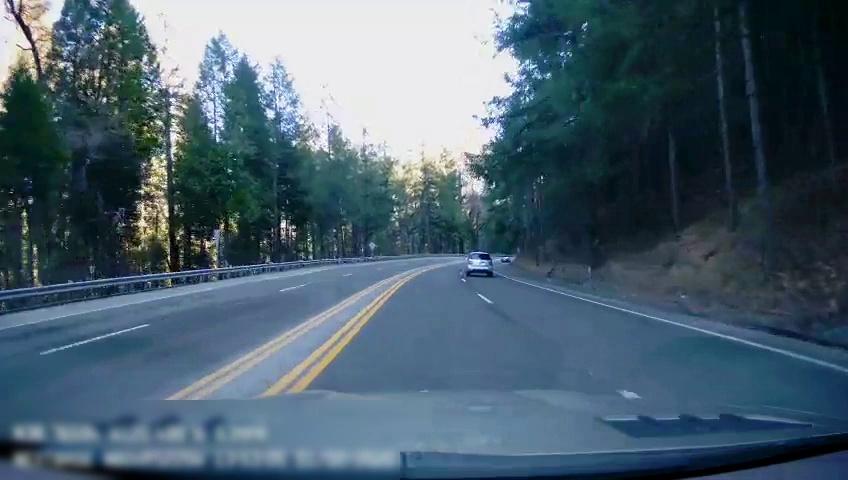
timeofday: Day
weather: Sunny
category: Drivable Space
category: Vehicles | Car
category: Vehicles | SUV
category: Lanes | Current Lane
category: Lanes | Alternate Lane
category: Lanes | Current Lane
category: Lanes | Alternate Lane
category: Lanes | Opposite Lane
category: Lanes | Opposite Lane
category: Lanes | Opposite Lane
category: Lanes | Opposite Lane